Aerial crown-view tile of a tropical tree (Barro Colorado Island, Panama), acquired 20250124:
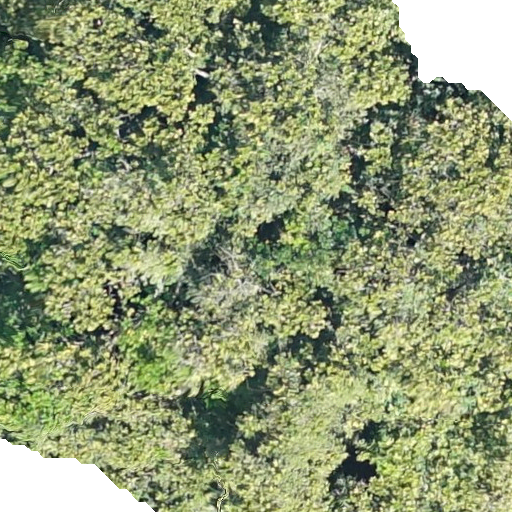
Species: Anacardium excelsum
GBIF accepted scientific name: Anacardium excelsum
Crown area: 523.988 m²